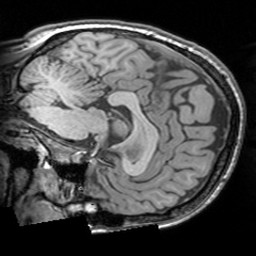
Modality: T1w
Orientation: sagittal
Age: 21
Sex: female
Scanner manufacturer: siemens
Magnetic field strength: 3 T
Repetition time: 1.63 s
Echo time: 0.00311 s